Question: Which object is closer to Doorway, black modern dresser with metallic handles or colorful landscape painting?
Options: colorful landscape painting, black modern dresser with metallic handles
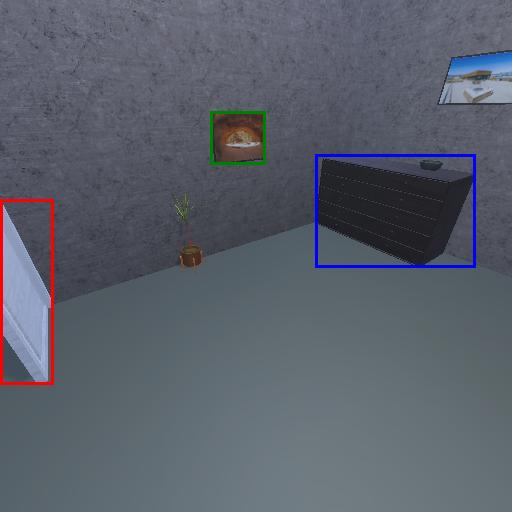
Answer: colorful landscape painting